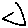
Label: triangle